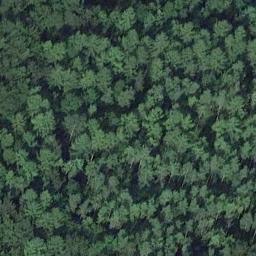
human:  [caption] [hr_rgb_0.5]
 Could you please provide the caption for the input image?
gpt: There are several bare lands in this forest .

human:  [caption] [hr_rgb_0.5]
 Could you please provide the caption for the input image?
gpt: Many green trees are in a forest .

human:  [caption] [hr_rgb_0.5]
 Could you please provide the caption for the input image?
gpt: The forest has a lot of randomly arranged green trees .

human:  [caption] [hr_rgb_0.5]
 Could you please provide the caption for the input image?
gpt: The forest is full of green trees .

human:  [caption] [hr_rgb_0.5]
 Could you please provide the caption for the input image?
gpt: A dense forest with many green trees .